Question: If I have something like this:

Is there a way to fire the 'mouseover' events on BOTH divs?
Edit: Sorry all .. I tried to simplify the problem so it was clear to understand and I forgot to mention I have more than 100 divs like that so probably those solutions don't work. I'm going to see if I can adapt them.
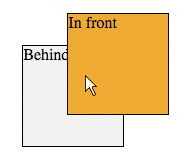
Answer: I put together a working example here with JSFiddle:
<URL>
It's similar to madeinstefanos answer, but specific to your example..
'''
var mouseX = 0;
var mouseY = 0;
var front = 0;
var back = 0;
function log(text) {
$("#log").append(text + '<BR>');
}
function mouseWithin(selector) {
var pos = $(selector).position();
var top = pos.top;
var left = pos.left;
var height = $(selector).height();
var width = $(selector).width();
if (mouseX >= left && mouseY >= top && mouseX <= left + width
&& mouseY <= top + height) {
return true;
}
return false;
}
$(document).bind('mousemove', function(e) {
mouseX = e.pageX;
mouseY = e.pageY;
if (front == 1 && !mouseWithin("#front")) {
front = 0;
log('Front Leave');
}
if (back == 1 && !mouseWithin("#back")) {
back = 0;
log('Back Leave');
}
if (front === 0 && mouseWithin("#front")) {
front = 1;
log('Front Hover');
}
if (back === 0 && mouseWithin("#back")) {
back = 1;
log('Back Hover');
}
});
'''